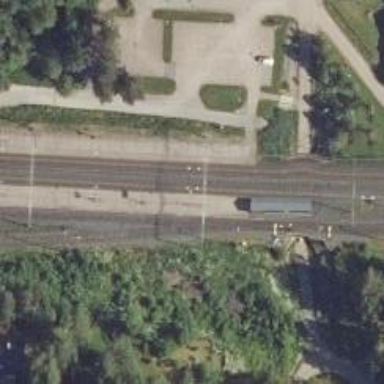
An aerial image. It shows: Electrified rail siding with contact line.